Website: home-depot
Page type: billing-address
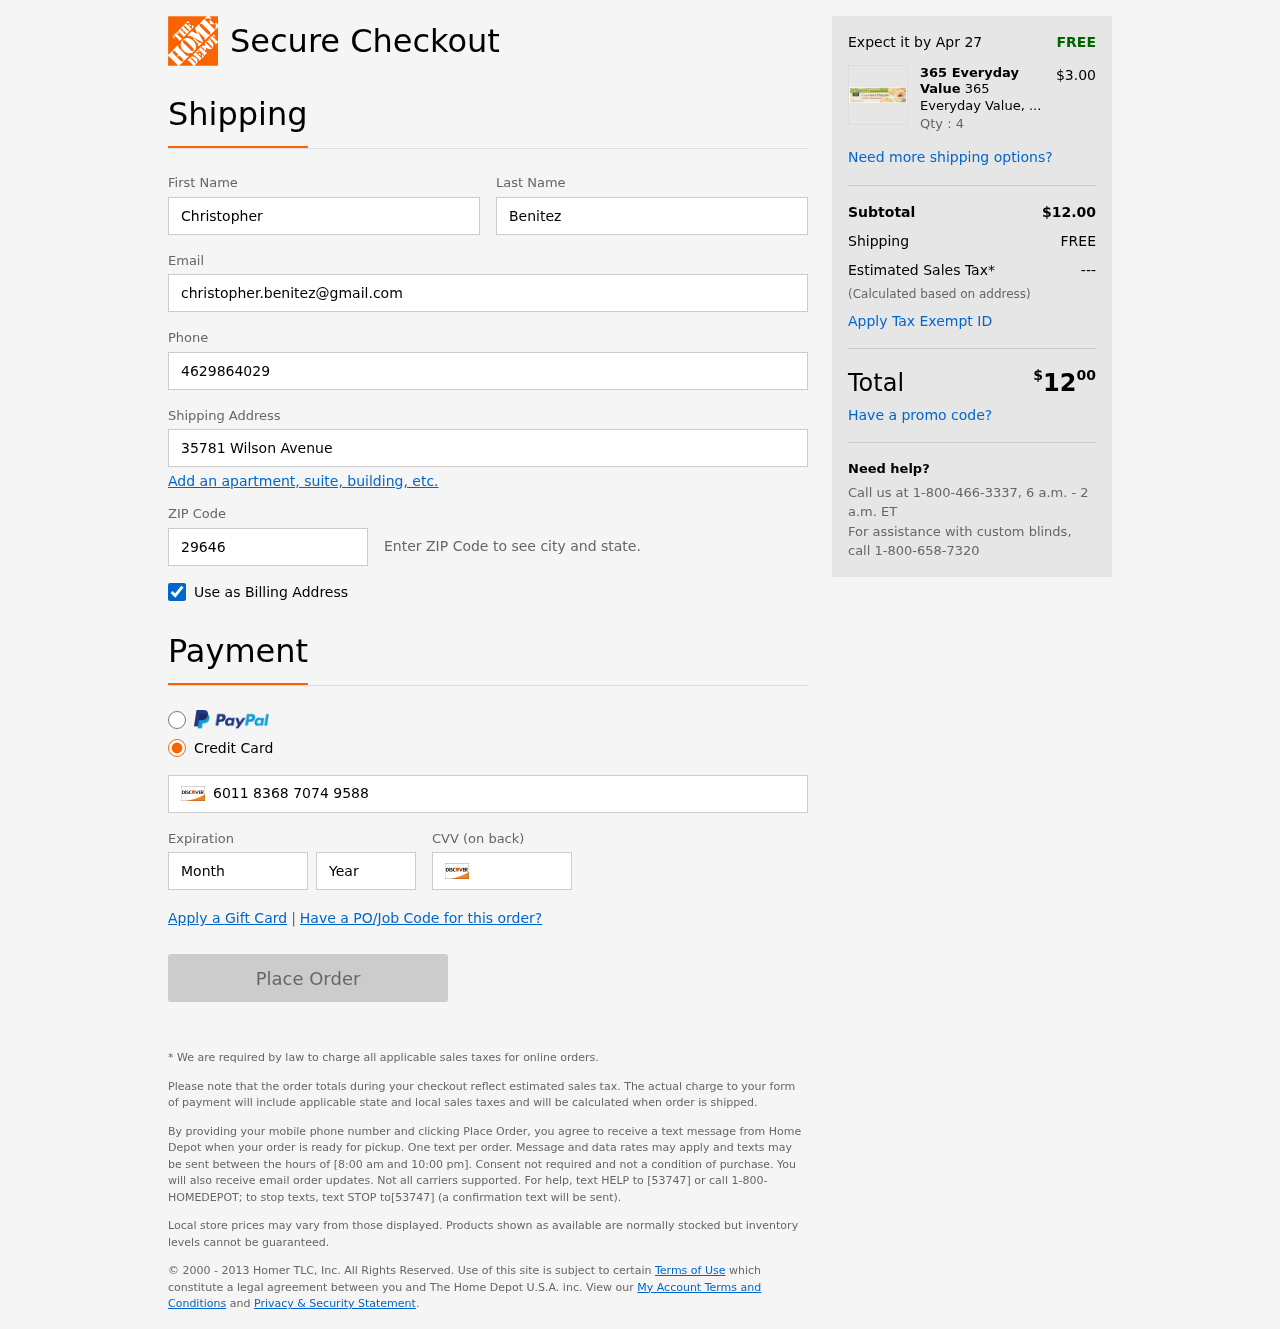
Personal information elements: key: PII_FIRSTNAME
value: Christopher
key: PII_LASTNAME
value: Benitez
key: PII_EMAIL
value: christopher.benitez@gmail.com
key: PII_PHONE
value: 4629864029
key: PII_STREET
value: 35781 Wilson Avenue
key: PII_POSTCODE
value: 29646
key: PII_CARD_NUMBER
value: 6011 8368 7074 9588
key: PII_CARD_EXPIRY_MONTH
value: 04
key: PII_CARD_CVV
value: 260
Product elements: key: PRODUCT1_BRAND
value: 365 Everyday Value
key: PRODUCT1_NAME
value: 365 Everyday Value, Organic Cracked Pepper Water Crackers, 4.4 oz
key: PRODUCT1_PRICE
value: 3
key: PRODUCT1_QUANTITY
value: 4
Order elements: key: ORDER_DELIVERY_DATE
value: Apr 27
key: ORDER_SUBTOTAL
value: $12.00
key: ORDER_SHIPPING_COST
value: FREE
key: ORDER_TAX
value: ---
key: ORDER_TOTAL2
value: $1200